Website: lowes
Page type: billing-address
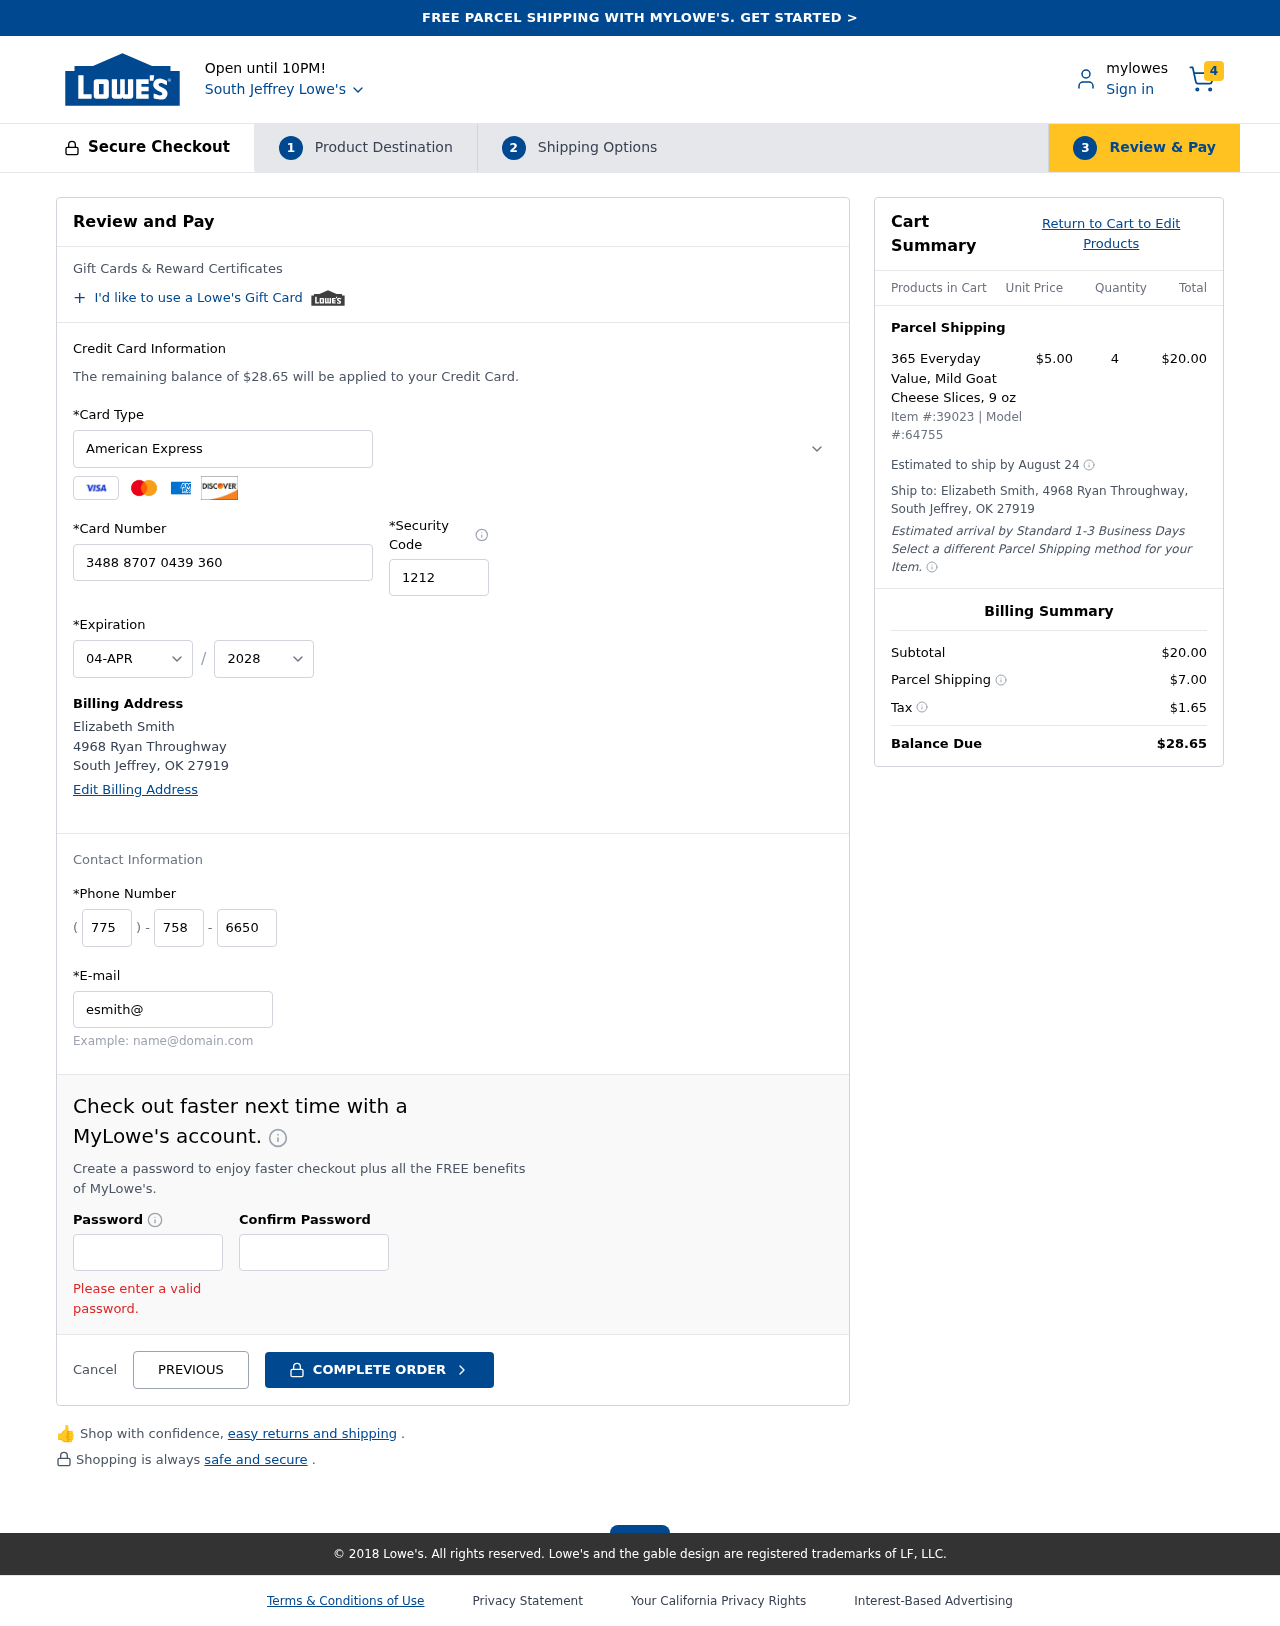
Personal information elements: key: PII_CARD_CVV
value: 1212
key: PII_CARD_EXPIRY_MONTH
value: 04
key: PII_CARD_EXPIRY_YEAR
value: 28
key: PII_CARD_NUMBER
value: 3488 8707 0439 360
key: PII_CARD_TYPE
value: American Express
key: PII_CITY
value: South Jeffrey
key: PII_CITY_STATE_ZIP
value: South Jeffrey, OK 27919
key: PII_EMAIL
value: esmith@yahoo.com
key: PII_FULLNAME
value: Elizabeth Smith
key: PII_PHONE_AREA
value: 775
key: PII_PHONE_PREFIX
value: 758
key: PII_PHONE_SUFFIX
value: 6650
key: PII_STREET
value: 4968 Ryan Throughway
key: PII_FULLNAME2
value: Elizabeth Smith
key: PII_STREET2
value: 4968 Ryan Throughway
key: PII_CITY_STATE_ZIP2
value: South Jeffrey, OK 27919
Product elements: key: PRODUCT1_NAME
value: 365 Everyday Value, Mild Goat Cheese Slices, 9 oz
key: PRODUCT1_PRICE
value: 5
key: PRODUCT1_QUANTITY
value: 4
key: PRODUCT_ITEM_NUMBER
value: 39023
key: PRODUCT_MODEL_NUMBER
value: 64755
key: PRODUCT1_LINE_TOTAL
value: $20.00
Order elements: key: ORDER_NUM_ITEMS
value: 4
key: ORDER_TOTAL
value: $28.65
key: ORDER_SHIPPING_DATE
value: August 24
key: ORDER_SUBTOTAL
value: $20.00
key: ORDER_SHIPPING_COST
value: $7.00
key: ORDER_TAX
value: $1.65